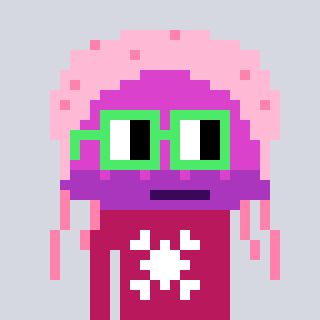
a pixel art character with square light green glasses, a jellyfish-shaped head and a darkpink-colored body on a cool background